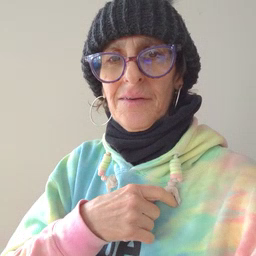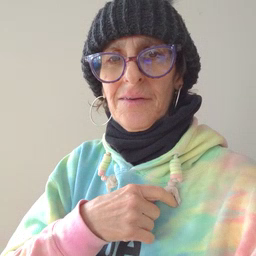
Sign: mouth